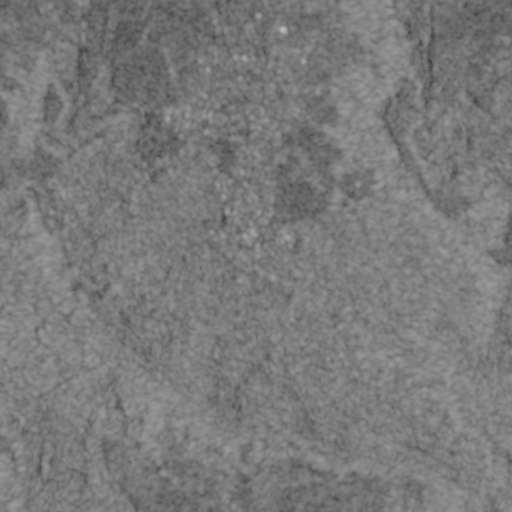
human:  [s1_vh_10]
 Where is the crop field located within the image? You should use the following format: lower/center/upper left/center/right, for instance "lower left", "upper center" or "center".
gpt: The crop field is located in the upper left of the image.
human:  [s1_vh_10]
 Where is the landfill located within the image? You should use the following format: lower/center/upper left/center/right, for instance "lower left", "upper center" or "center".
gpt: The landfill is located in the lower right of the image.
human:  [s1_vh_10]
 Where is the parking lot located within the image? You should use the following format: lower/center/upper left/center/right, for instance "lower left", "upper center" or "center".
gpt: The parking lot is located in the upper center of the image.
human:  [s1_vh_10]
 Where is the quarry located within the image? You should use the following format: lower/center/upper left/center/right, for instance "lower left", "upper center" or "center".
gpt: The quarry is located in the upper right of the image.
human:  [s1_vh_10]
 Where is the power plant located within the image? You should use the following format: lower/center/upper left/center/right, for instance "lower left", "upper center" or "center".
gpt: There is no power plant in the image.

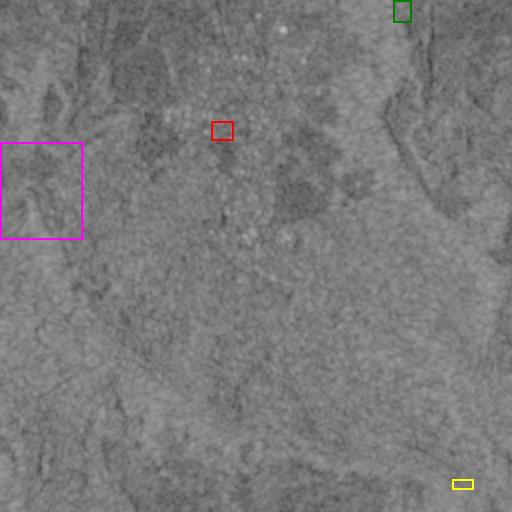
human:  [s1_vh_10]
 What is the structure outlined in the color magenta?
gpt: The structure outlined in magenta is a crop field.
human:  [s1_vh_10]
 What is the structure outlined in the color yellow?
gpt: The structure outlined in yellow is a landfill.
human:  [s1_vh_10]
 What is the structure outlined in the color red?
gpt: The structure outlined in red is a park.
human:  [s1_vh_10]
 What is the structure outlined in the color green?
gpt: The structure outlined in green is a quarry.
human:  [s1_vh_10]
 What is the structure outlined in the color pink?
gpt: There is no pink outline.